Question: I have a xml string that i'm trying to convert to JSON using JSON.Net. The problem is that i want only certain part of this xml in my JSON string. Below is the code i use and what i need.
'''
var x = XDocument.Parse(xmlString);
var json = JsonConvert.SerializeXNode(x);
'''
This will convert the whole doc. This is how json string looks like in a JSON Viewer

What i want is ONLY the table (The Arrowed one in image 1) and its descendants to be inside string json.
Is it possible? How to achieve it? Can i use a custom ContractResolver with SerializeXnode?
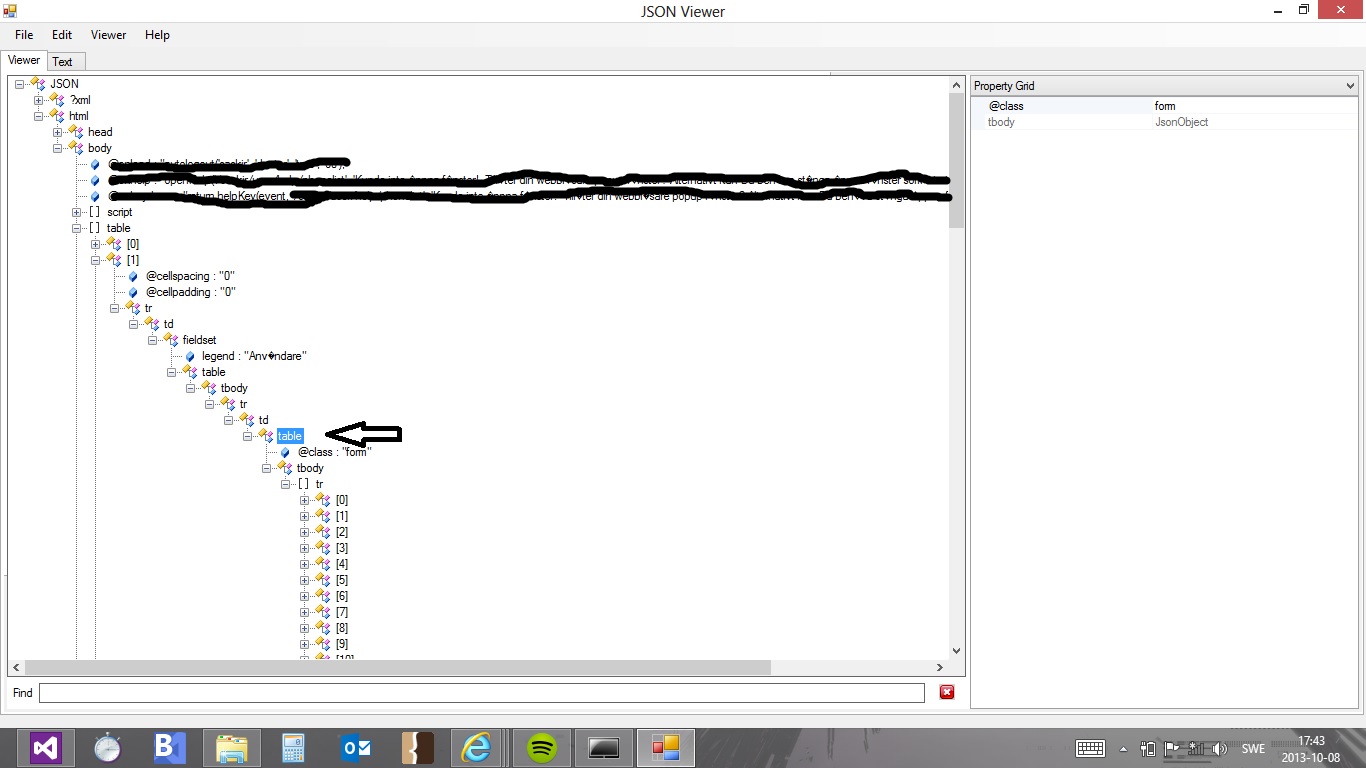
Answer: You've got an 'XDocument', so why not simply select the part you want and then serialize just that part?
Try something like this:
'''
var doc = XDocument.Parse(xmlString);
var table = doc.XPathSelectElement("//table[@class="form"]");
var json = JsonConvert.SerializeXNode(table);
'''
Note that 'XPathSelectElement' is an extension method, so you will need 'using System.Xml.XPath;' at the top of your code if you don't already have it.
You can do it without 'XPath' like this:
'''
var doc = XDocument.Parse(xmlString);
var table = root.Descendants(XName.Get("table"))
.Where(e => e.Attributes(XName.Get("class"))
.Select(a => a.Value)
.FirstOrDefault() == "form")
.First();
var json = JsonConvert.SerializeXNode(table);
'''
Both approaches give the same results, the table plus all descendants.